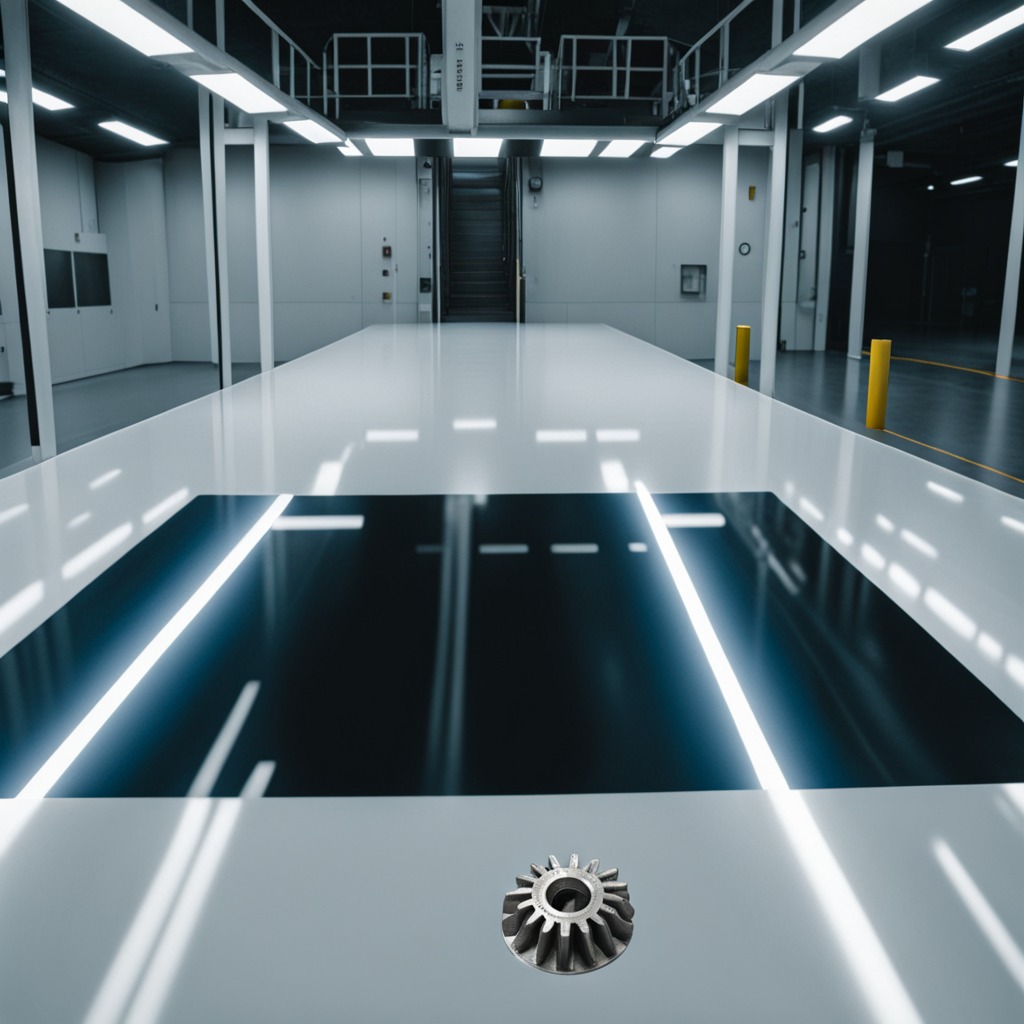
A steel gear with teeth is lying on a high-gloss table in a ship maintenance bay industrial lighting.